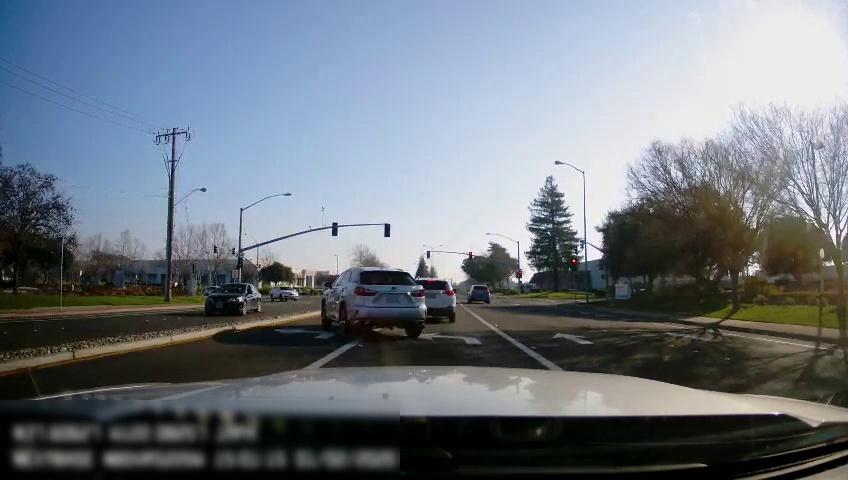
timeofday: Day
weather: Sunny
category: Drivable Space
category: Drivable Space
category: Vehicles | SUV
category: Vehicles | SUV
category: Vehicles | Car
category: Vehicles | SUV
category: Vehicles | SUV
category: Lanes | Current Lane
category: Lanes | Alternate Lane
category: Lanes | Current Lane
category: Lanes | Alternate Lane